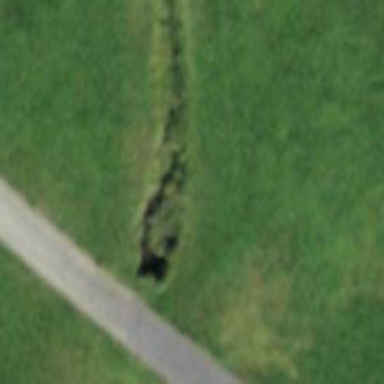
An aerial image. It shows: Culvert tunnel crossing ditch waterway.